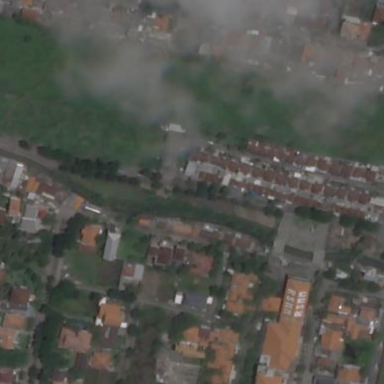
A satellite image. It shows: Residential area.